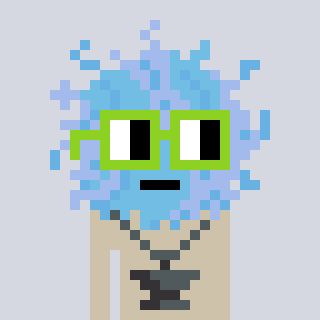
a pixel art character with square light green glasses, a lint-shaped head and a bege-colored body on a cool background